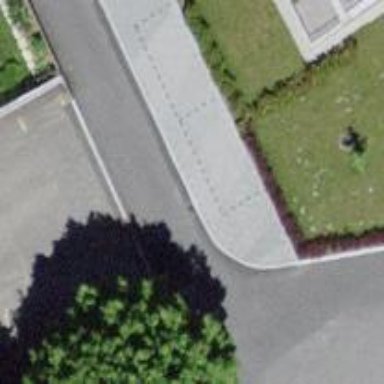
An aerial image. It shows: Paved residential road.